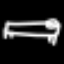
Label: bed